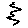
Label: zigzag